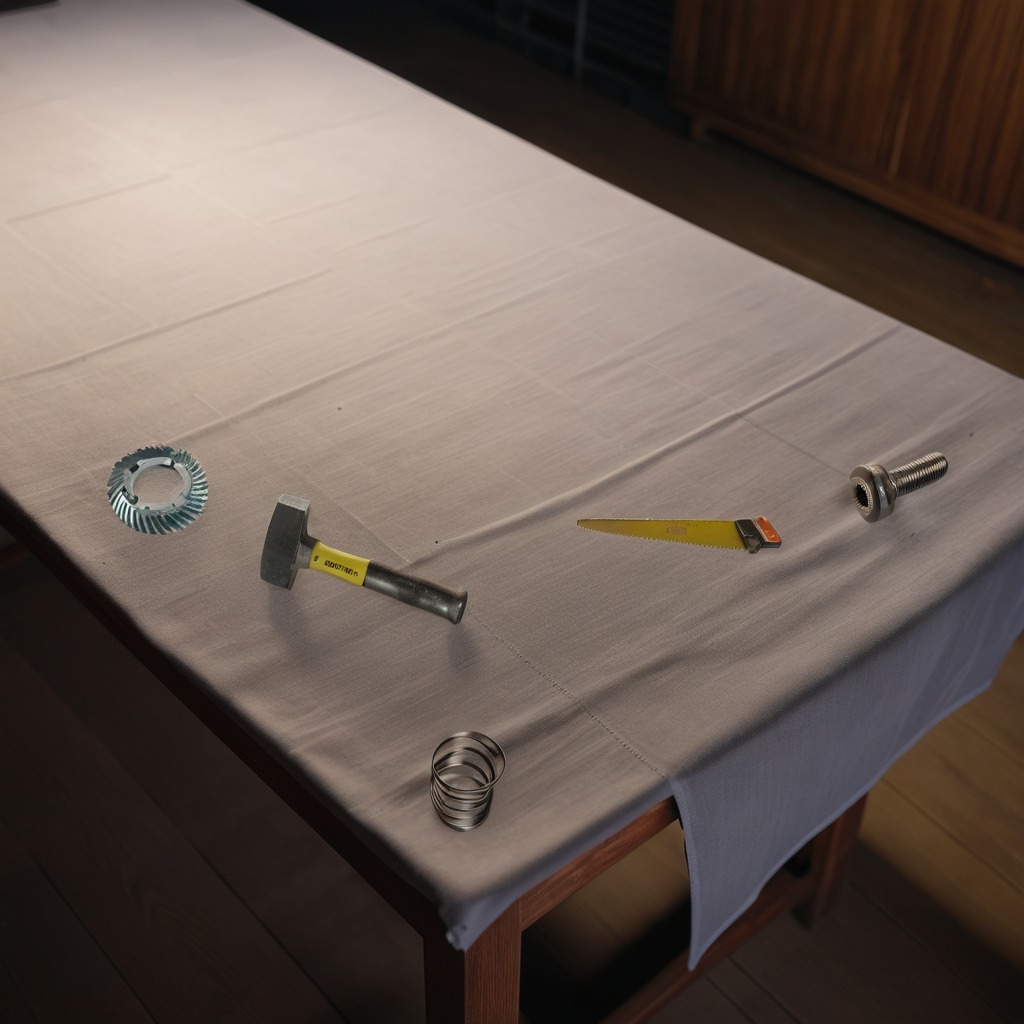
A steel gear with teeth, a hammer, a metal machine screw, a coiled metal spring, and a handheld metal saw are lying on the wooden table.